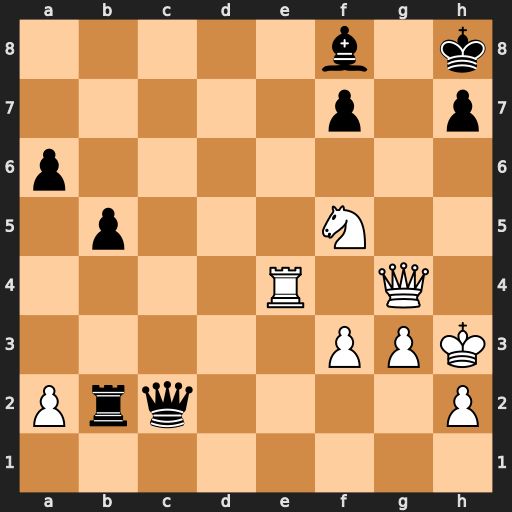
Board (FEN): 5b1k/5p1p/p7/1p3N2/4R1Q1/5PPK/Prq4P/8
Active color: w
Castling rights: -
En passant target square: -
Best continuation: Qg7+ Bxg7 Re8+ Bf8 Rxf8#